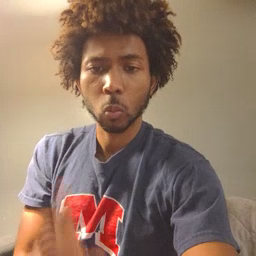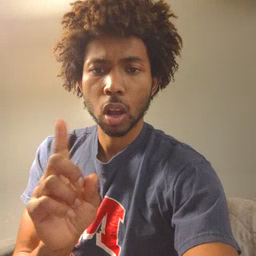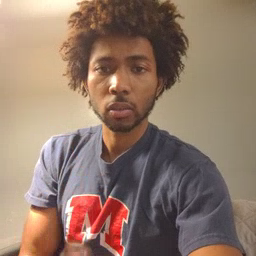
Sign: where